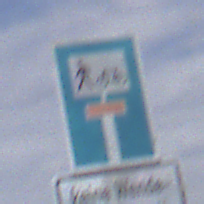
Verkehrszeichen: SackgasseRadverkehrFussgaengerDurchlaessig
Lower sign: HinweisGeaenderteVorfahrtVerkehrsfuehrungVerkehrsregelung3
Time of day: Midday
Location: Outdoor (Nature)
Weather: PartlyCloudy
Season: NotSpecified
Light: Natural